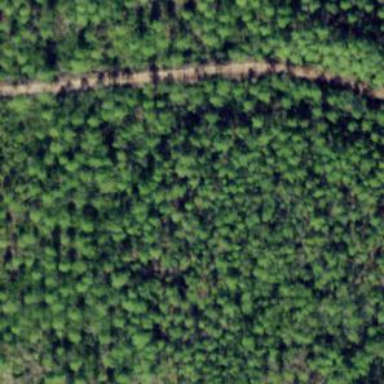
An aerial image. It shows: Beautiful woodland area.